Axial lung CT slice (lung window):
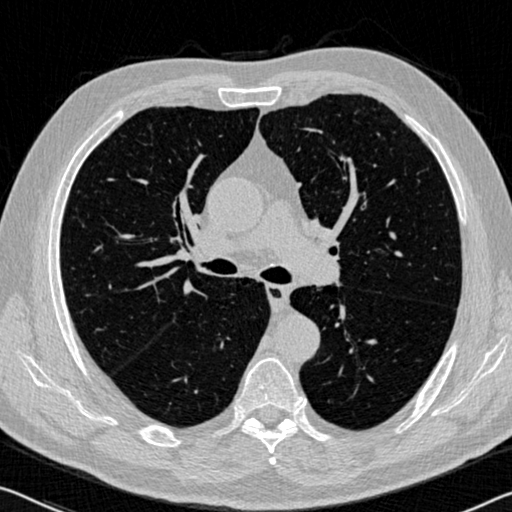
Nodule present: no